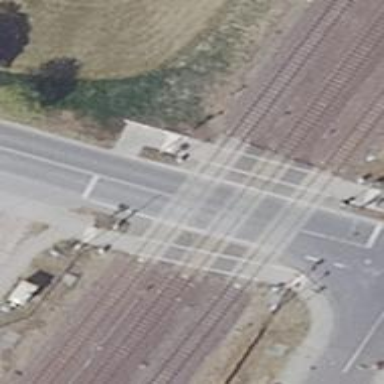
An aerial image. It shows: Level crossing along the railway.